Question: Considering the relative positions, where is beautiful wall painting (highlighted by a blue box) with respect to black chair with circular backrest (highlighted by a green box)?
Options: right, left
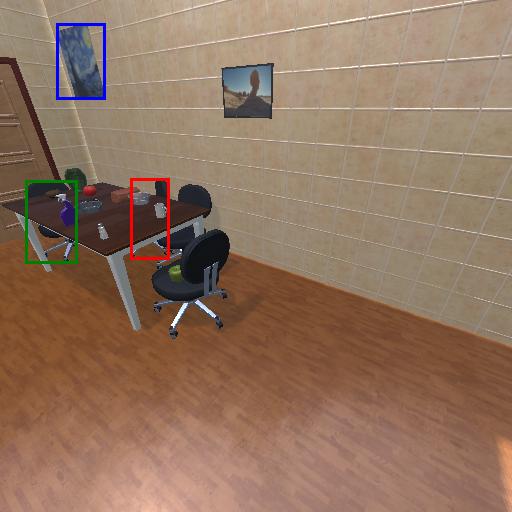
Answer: right